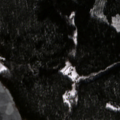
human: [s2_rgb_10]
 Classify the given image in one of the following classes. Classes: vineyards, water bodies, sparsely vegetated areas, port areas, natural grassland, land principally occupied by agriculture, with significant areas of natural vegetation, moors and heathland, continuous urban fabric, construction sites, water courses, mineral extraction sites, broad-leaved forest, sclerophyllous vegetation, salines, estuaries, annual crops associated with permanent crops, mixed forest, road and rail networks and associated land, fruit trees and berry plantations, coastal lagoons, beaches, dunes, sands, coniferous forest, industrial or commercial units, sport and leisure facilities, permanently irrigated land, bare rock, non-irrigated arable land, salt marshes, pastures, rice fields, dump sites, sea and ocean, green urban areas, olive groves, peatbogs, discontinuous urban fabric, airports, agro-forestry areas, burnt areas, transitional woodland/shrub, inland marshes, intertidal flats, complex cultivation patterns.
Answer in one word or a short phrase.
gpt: broad-leaved forest, coniferous forest, mixed forest, water bodies